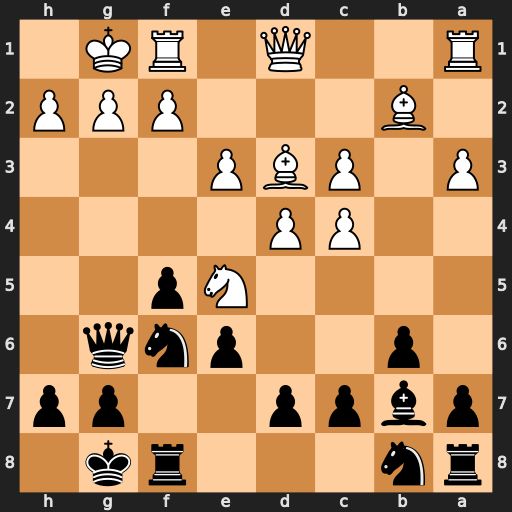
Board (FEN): rn3rk1/pbpp2pp/1p2pnq1/4Np2/2PP4/P1PBP3/1B3PPP/R2Q1RK1
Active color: b
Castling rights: -
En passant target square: -
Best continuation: Qxg2#